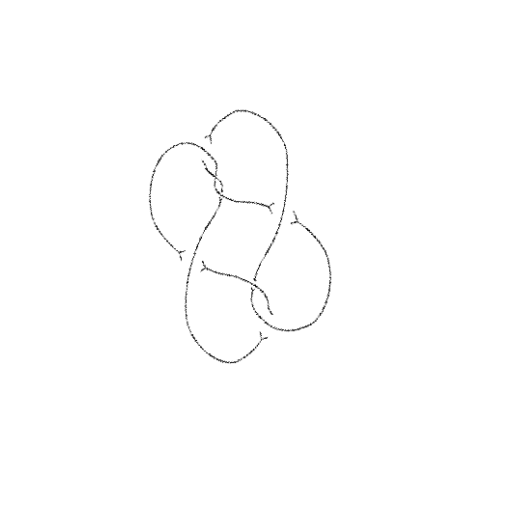
Crossing number: 7